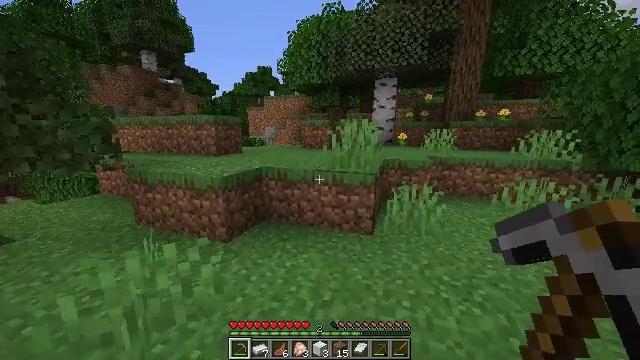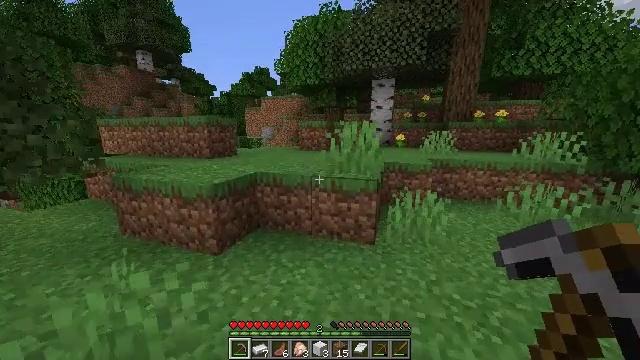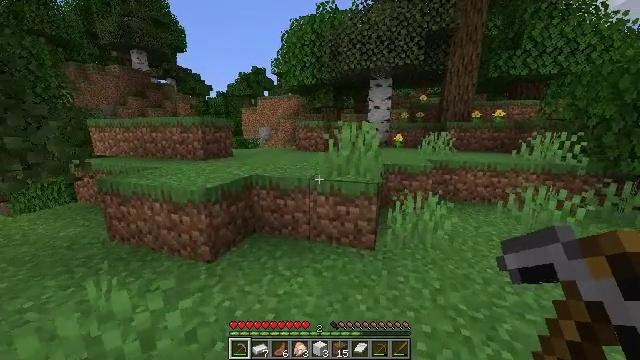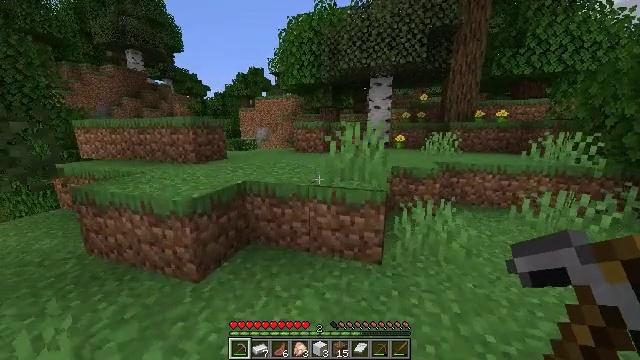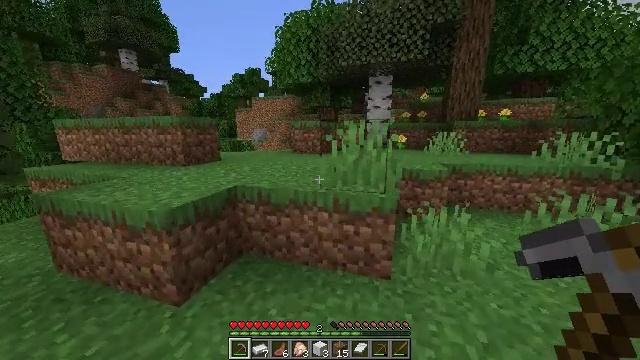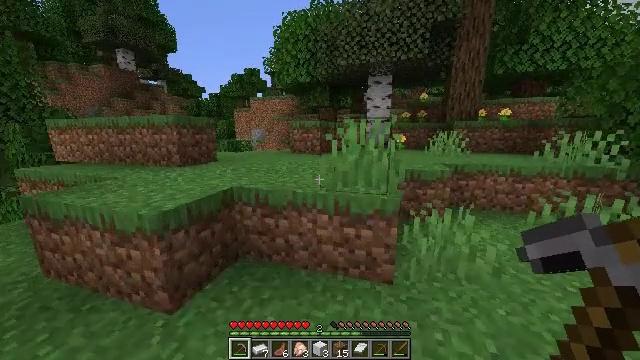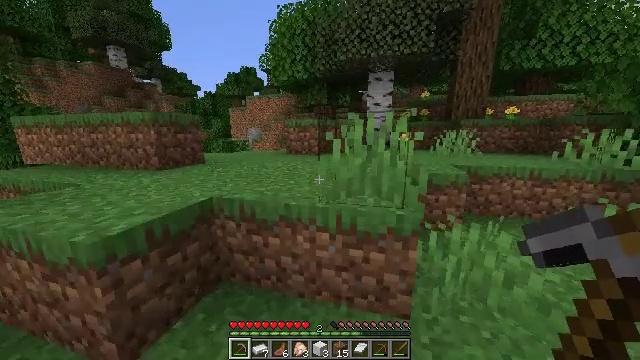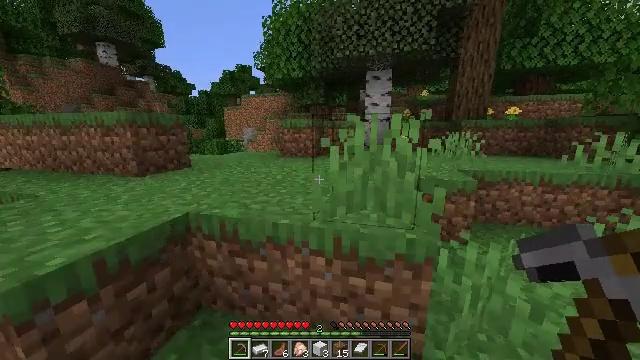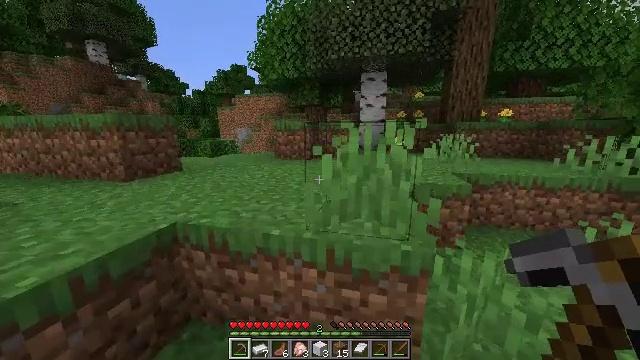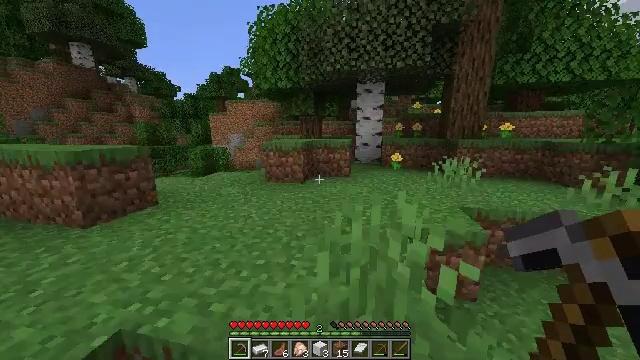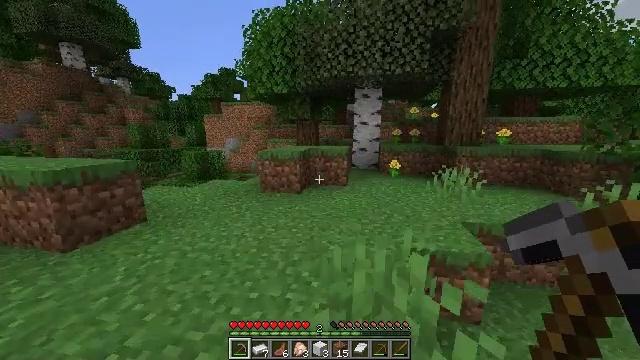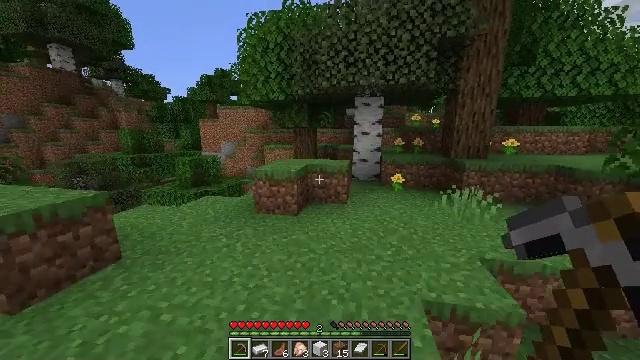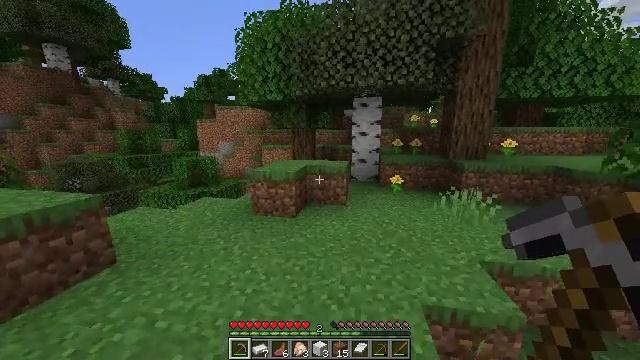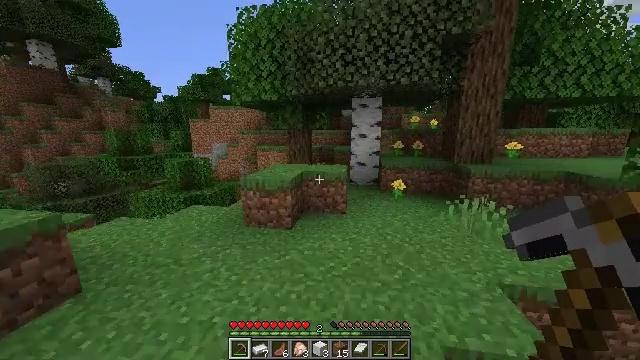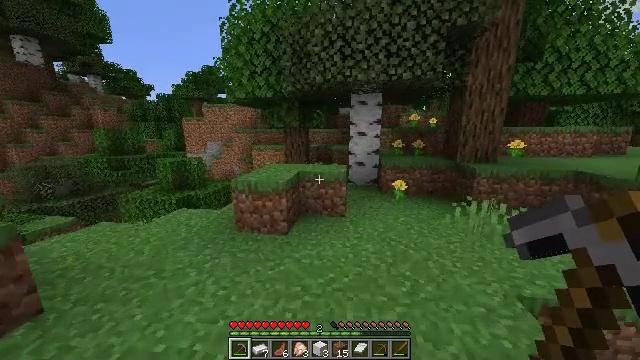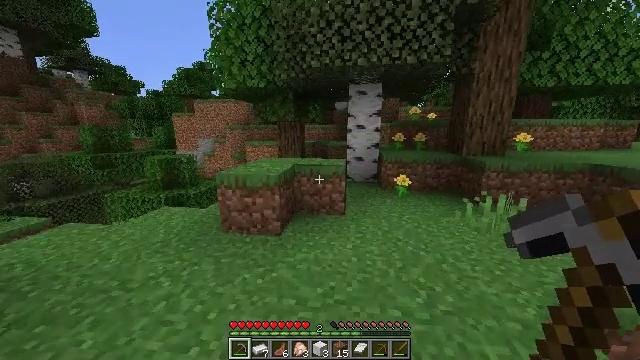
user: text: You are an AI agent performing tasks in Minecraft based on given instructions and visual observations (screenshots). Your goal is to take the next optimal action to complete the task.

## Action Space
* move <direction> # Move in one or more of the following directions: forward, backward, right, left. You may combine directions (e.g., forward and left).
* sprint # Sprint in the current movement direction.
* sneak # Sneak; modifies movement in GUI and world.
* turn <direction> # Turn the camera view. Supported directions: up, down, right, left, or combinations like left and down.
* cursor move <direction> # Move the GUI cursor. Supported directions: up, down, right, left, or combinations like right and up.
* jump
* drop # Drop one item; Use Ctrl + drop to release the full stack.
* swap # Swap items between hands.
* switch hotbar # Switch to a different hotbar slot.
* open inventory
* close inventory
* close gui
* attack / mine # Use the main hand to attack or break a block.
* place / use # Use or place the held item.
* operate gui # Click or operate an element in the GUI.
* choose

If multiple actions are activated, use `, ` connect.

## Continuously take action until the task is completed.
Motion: motion action
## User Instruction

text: Mine the chest to collect it.
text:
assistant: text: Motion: move forward
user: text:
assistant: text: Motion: move forward
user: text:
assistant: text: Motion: move forward
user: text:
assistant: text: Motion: move forward
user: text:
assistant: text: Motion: move forward
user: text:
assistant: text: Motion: move forward
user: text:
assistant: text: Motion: move forward
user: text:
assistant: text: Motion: move forward, turn right, jump
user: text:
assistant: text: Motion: move forward, turn right, jump
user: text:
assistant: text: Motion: move forward, jump
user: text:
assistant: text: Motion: move forward, jump
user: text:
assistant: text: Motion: move forward
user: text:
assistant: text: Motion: move forward
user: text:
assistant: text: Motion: move forward
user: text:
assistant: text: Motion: move forward, turn right
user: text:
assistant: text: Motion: move forward
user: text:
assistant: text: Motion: move forward, turn right
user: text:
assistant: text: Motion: move forward, turn right and down
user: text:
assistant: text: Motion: move forward, turn right
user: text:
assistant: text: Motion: move forward, turn right
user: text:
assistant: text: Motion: move forward, turn right
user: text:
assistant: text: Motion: move forward
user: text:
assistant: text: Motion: move forward
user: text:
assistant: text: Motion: move forward
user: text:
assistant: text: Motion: move forward
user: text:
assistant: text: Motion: move forward, turn right
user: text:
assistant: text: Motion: move forward, turn right
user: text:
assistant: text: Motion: move forward, turn right
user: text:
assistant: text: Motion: move forward, turn right
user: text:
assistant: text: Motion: move forward, turn right